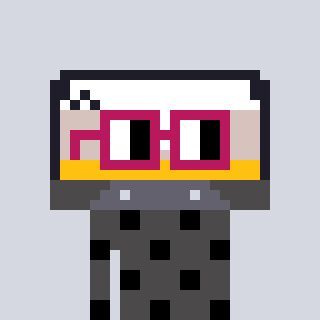
a pixel art character with square dark red glasses, a cassette tape-shaped head and a grayscale-colored body on a cool background